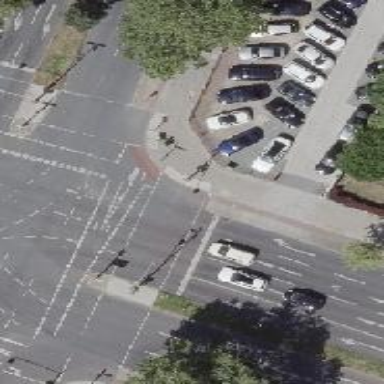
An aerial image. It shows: Road with traffic signals.